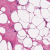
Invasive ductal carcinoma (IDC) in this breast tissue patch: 0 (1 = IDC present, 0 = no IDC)